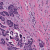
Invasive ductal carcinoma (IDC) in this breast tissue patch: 1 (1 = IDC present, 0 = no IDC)